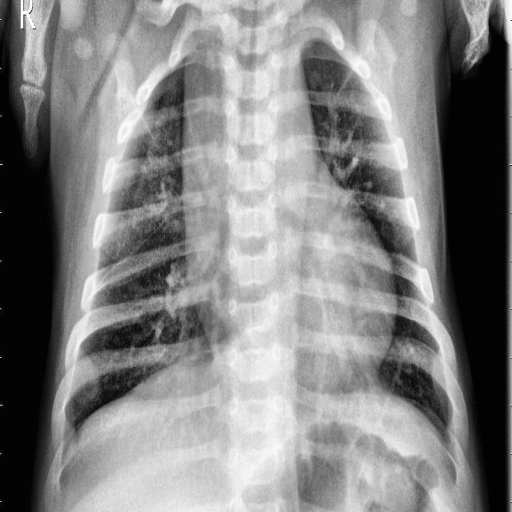
Finding: PNEUMONIA